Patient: sex M, age 54
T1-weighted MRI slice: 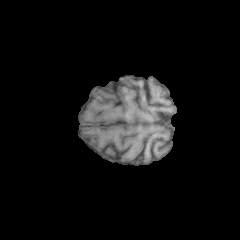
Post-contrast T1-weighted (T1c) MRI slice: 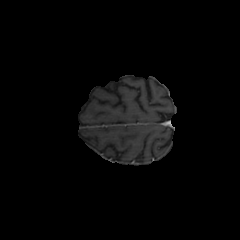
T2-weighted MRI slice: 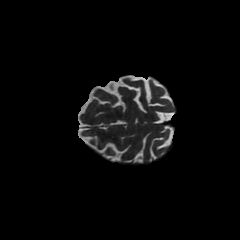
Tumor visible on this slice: no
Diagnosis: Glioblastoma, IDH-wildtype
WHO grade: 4